Question: I have a 2d map in my rts. On the map there are some units. I want to check if there is any unit in range of another. The units range is given in fields. See the image:

On the pic none of units (red, blue, green) can attack each other. I want to, for example check, for example if there is any units in range of blue. The answer is no. I know the blue's range and position, I also know positions of the rest. I also know if the map xy is occupied. How can I check this?
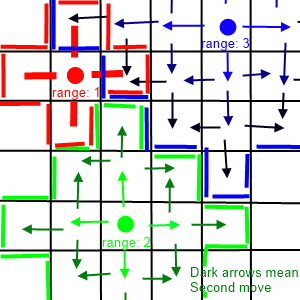
Answer: You want to iterate over all points '(x + i, y + j)' around your unit at '(x, y)' such that
'''
|i| + |j| <= R ,
'''
where 'R' is the range of attack. (This is a disk in the -metric.) So, like this:
'''
for (i = -R; i <= +R; ++i)
{
jRange = R - abs(i);
for (j = -jRange; j <= +jRange; ++j)
{
// access (x + i, y + j)
}
}
'''
Alternatively, you can halve the outer loop by unrolling:
'''
for (i = 0; i <= R; ++i)
{
jRange = R - i;
for (j = -jRange; i <= +jRange; ++j)
{
// access (x - i, y + j)
// if (i > 0) access (x + i, y + j)
}
}
'''
As @Alink says, you'll have to handle the map boundary in some way or another.